Aerial crown-view tile of a tropical tree (Barro Colorado Island, Panama), acquired 20241216:
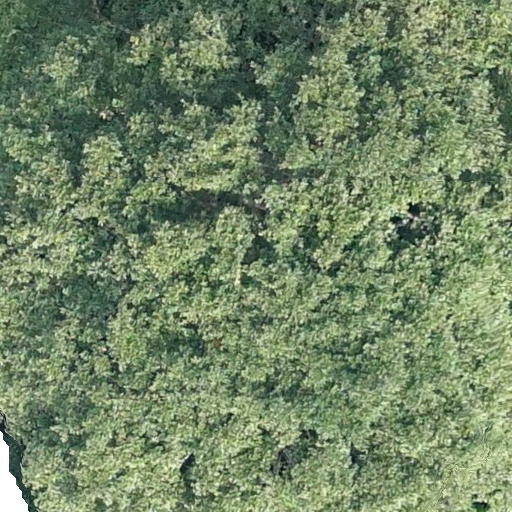
Species: Ficus obtusifolia
GBIF accepted scientific name: Ficus obtusifolia
Crown area: 680.167 m²